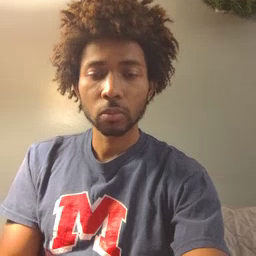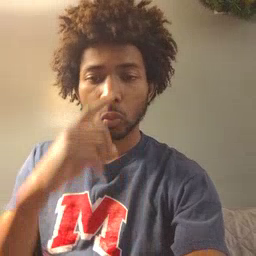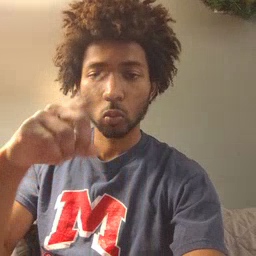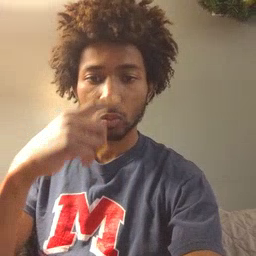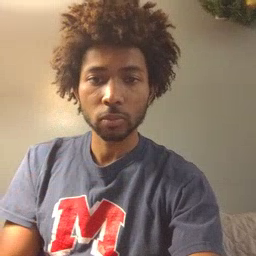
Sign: noisy